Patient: sex F, age 71
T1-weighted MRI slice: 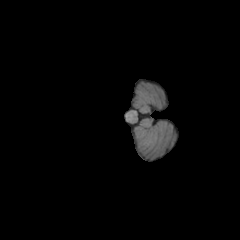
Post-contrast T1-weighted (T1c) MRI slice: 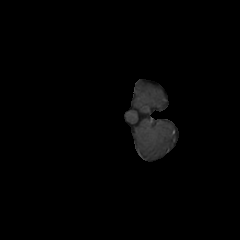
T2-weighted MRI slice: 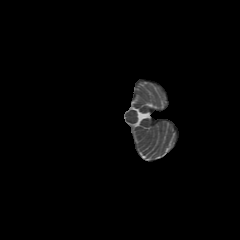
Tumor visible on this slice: no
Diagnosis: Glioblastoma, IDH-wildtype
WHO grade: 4